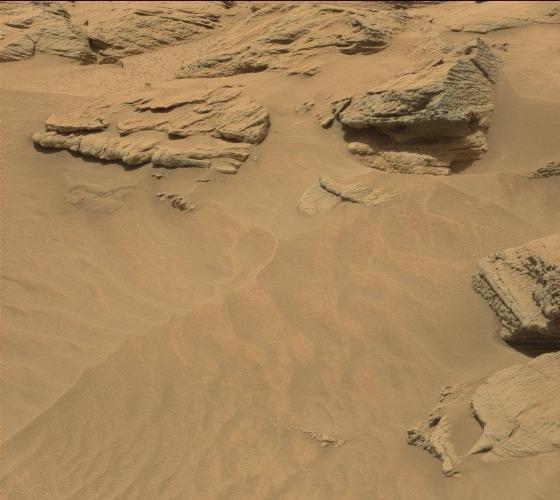
Terrain classes present: Bedrock, Gravel / Sand / Soil, Rock